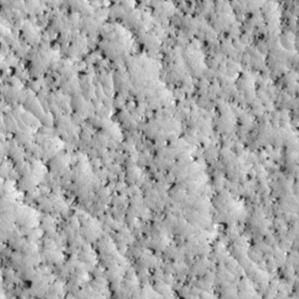
Label: non_frost